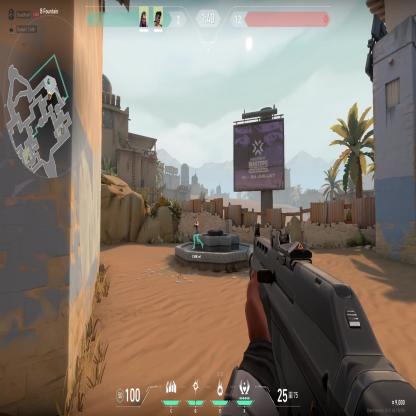
Label: teammate